Question: Some hours ago this worked fine but for some reason, the look of my Eclipse IDE under Java EE mode changed and now when I go to import a project into the work-space, I am unable to see it displayed in Project explorer, and so unable to run it. Any hints on how this is done?

Above is an image of the project view even after an import in Java EE mode. No error messages showed up
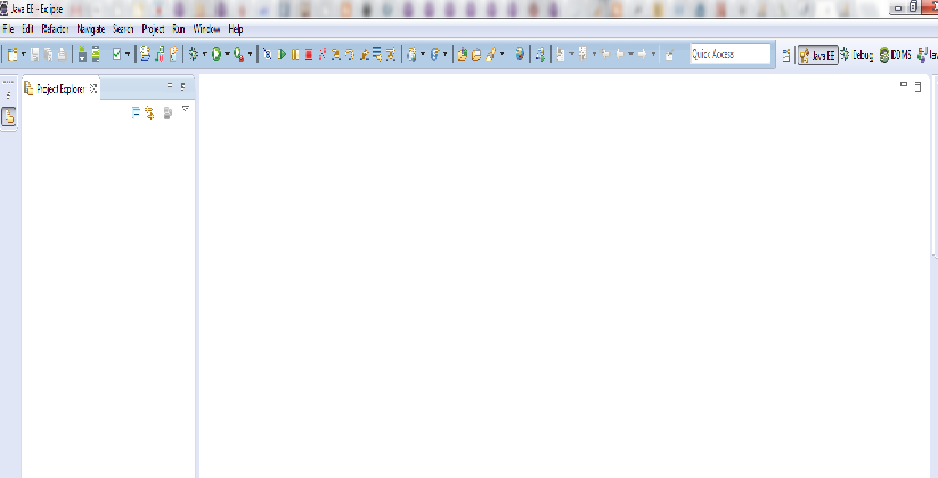
Answer: Before anything else, open the and make sure the project's actually there.
From the view's local menu, "Select Working Set" and make sure "No Working Sets" is what you choose. Also from the local menu, select "Customize View" and verify that you're not Filtering out anything you might want, and that you've enabled showing all the types of Content you want.